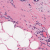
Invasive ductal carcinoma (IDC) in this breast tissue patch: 1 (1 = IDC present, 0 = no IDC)